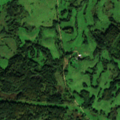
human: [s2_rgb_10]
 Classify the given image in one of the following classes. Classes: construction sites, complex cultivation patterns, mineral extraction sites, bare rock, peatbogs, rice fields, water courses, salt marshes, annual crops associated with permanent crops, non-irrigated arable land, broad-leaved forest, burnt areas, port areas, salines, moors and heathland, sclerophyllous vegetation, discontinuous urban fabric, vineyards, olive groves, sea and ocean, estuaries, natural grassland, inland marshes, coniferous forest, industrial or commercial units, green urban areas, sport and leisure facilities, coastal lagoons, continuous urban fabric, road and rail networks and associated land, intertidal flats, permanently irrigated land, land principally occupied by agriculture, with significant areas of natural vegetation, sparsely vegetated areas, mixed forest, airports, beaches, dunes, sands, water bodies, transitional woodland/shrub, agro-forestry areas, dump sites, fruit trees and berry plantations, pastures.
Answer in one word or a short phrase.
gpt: complex cultivation patterns, land principally occupied by agriculture, with significant areas of natural vegetation, broad-leaved forest